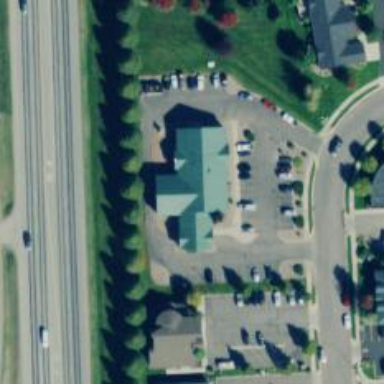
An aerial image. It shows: Clinic.